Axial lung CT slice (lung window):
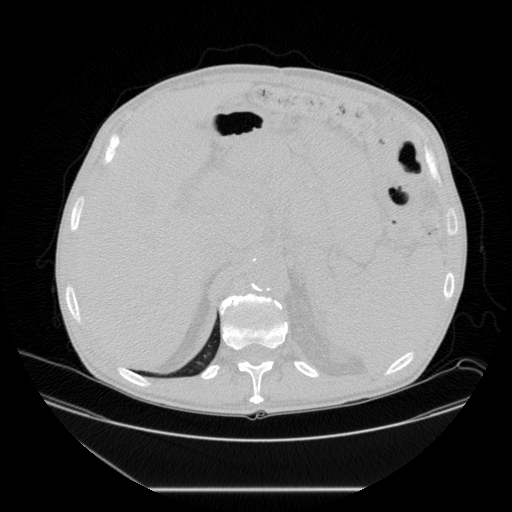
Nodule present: no